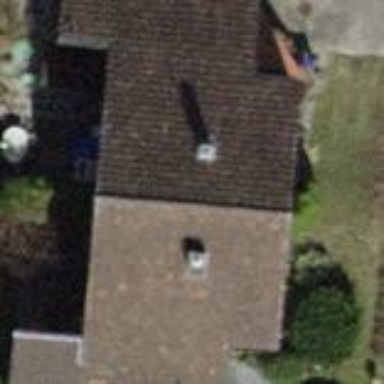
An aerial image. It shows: Building with tiled roof.